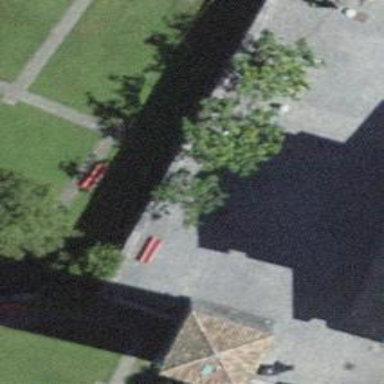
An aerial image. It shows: Red bench.